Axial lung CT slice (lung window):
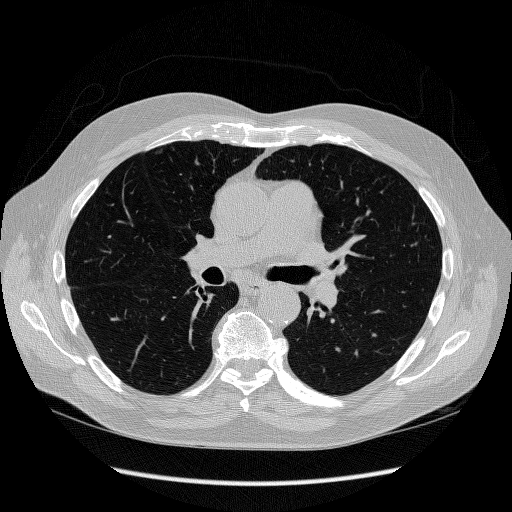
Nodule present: no